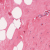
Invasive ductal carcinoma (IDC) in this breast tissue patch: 0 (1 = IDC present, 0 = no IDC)